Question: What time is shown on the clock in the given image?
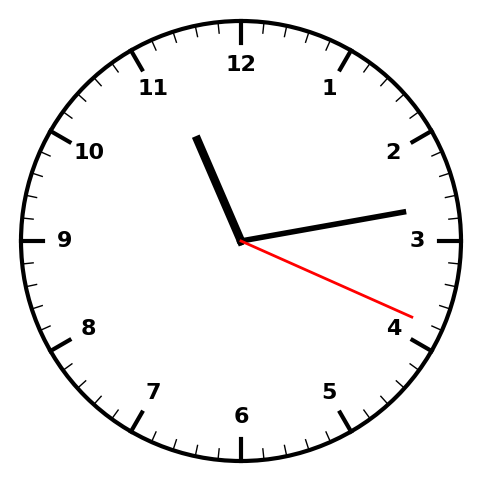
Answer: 11:13:19